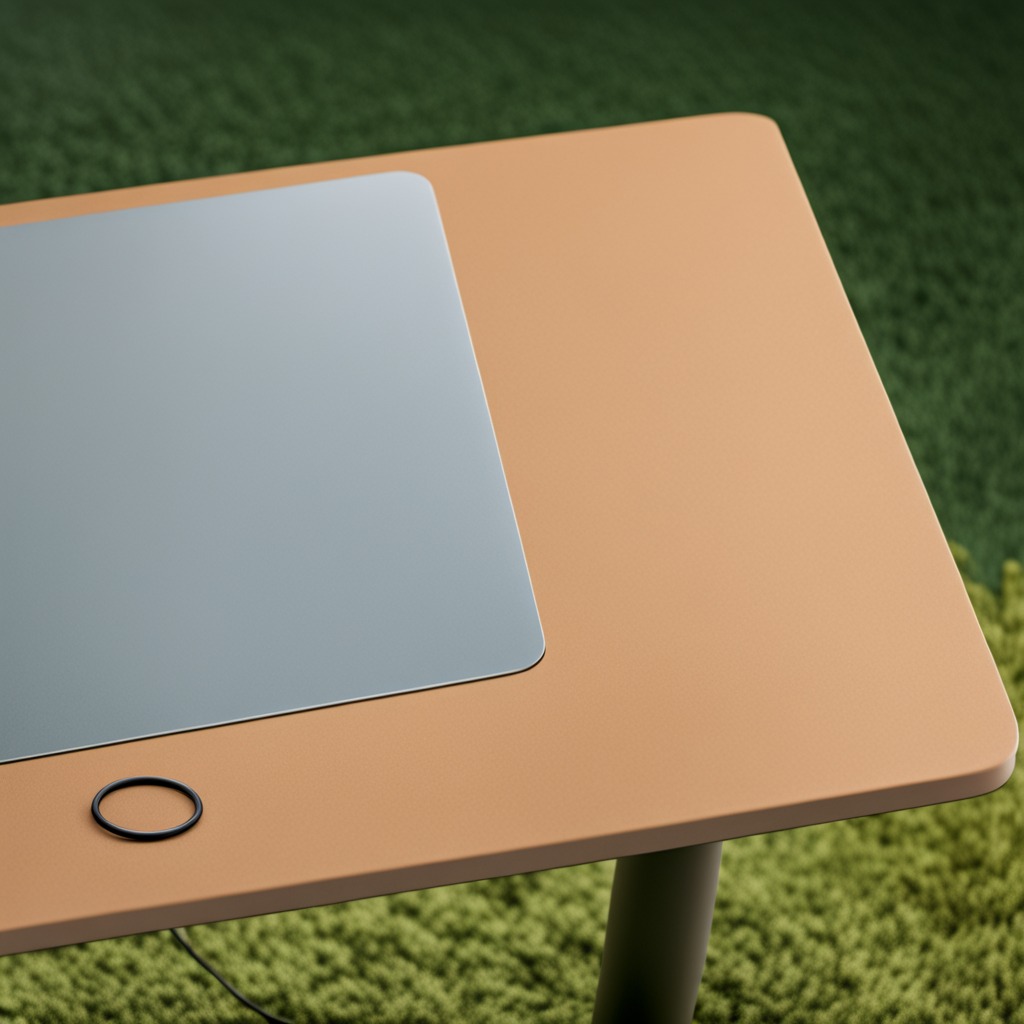
A rubber O-ring is lying on a clean utility table in a temporary outdoor tool station afternoon light present textured surface